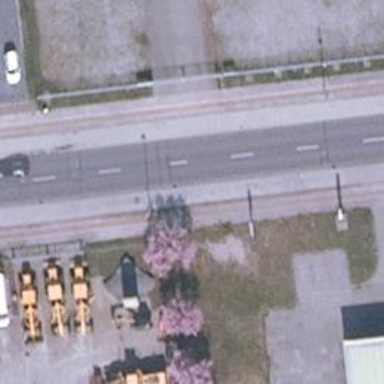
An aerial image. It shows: Residential road with sidewalks on both sides and separate cycle track.